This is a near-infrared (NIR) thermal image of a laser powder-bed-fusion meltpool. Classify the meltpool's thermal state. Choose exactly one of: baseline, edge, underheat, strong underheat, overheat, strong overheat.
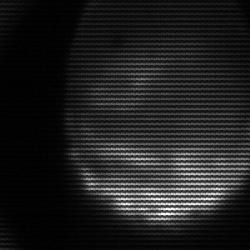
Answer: edge